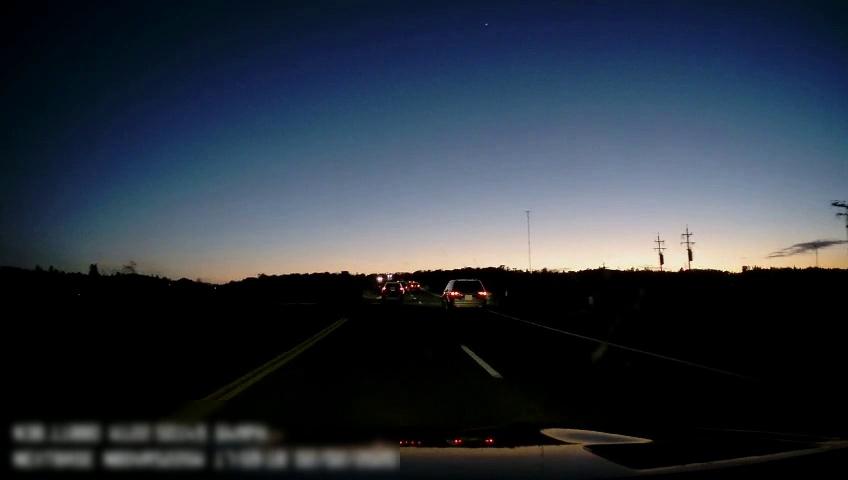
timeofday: Dusk/Dawn/Twilight
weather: Sunny
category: Drivable Space
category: Vehicles | SUV
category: Vehicles | Car
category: Vehicles | Car
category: Lanes | Current Lane
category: Lanes | Current Lane
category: Lanes | Alternate Lane